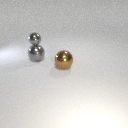
small gray metal sphere above large gray metal sphere